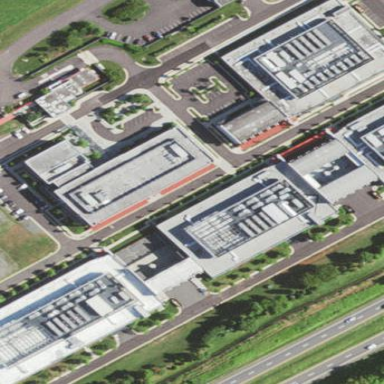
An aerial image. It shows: Part of the building is designated for commercial use.